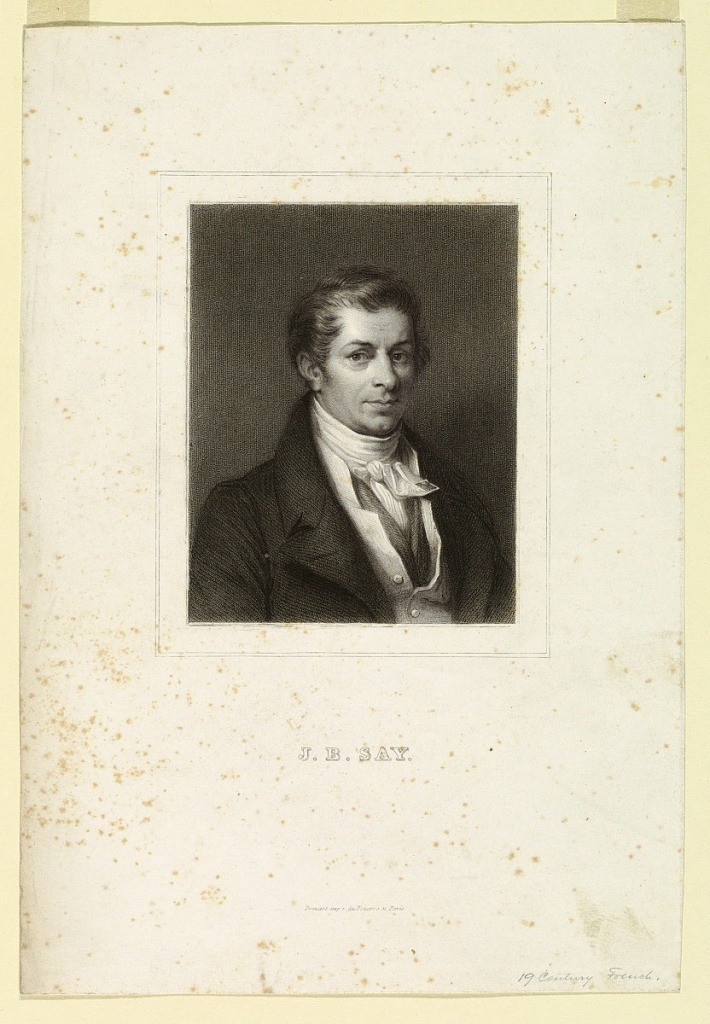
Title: Portrait of J.B. Say
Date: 1805-1810
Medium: Engraving on paper
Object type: Print
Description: Bust-length portrait of a young man in three-quarter view to right. The young man is smiling. He wears a white vest and dark jacket with his hair cut short.